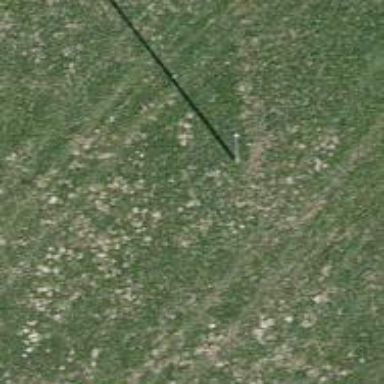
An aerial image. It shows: Power pole.